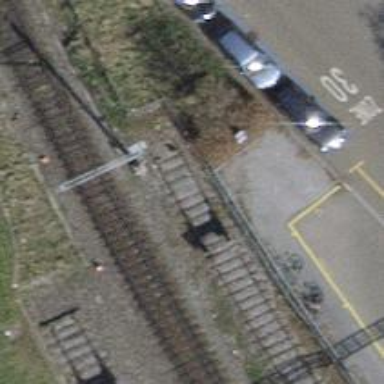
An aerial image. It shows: Railway buffer stop.